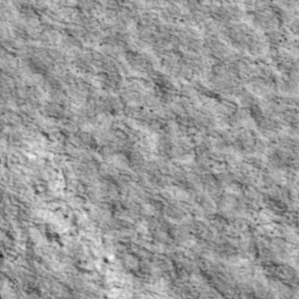
Label: non_frost